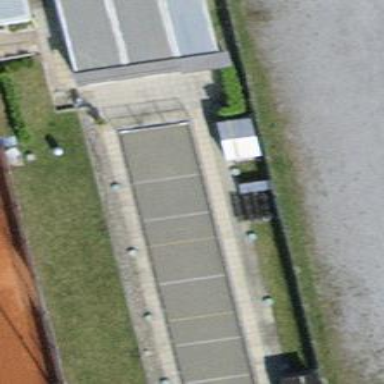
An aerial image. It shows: Pitch designated for boules game.